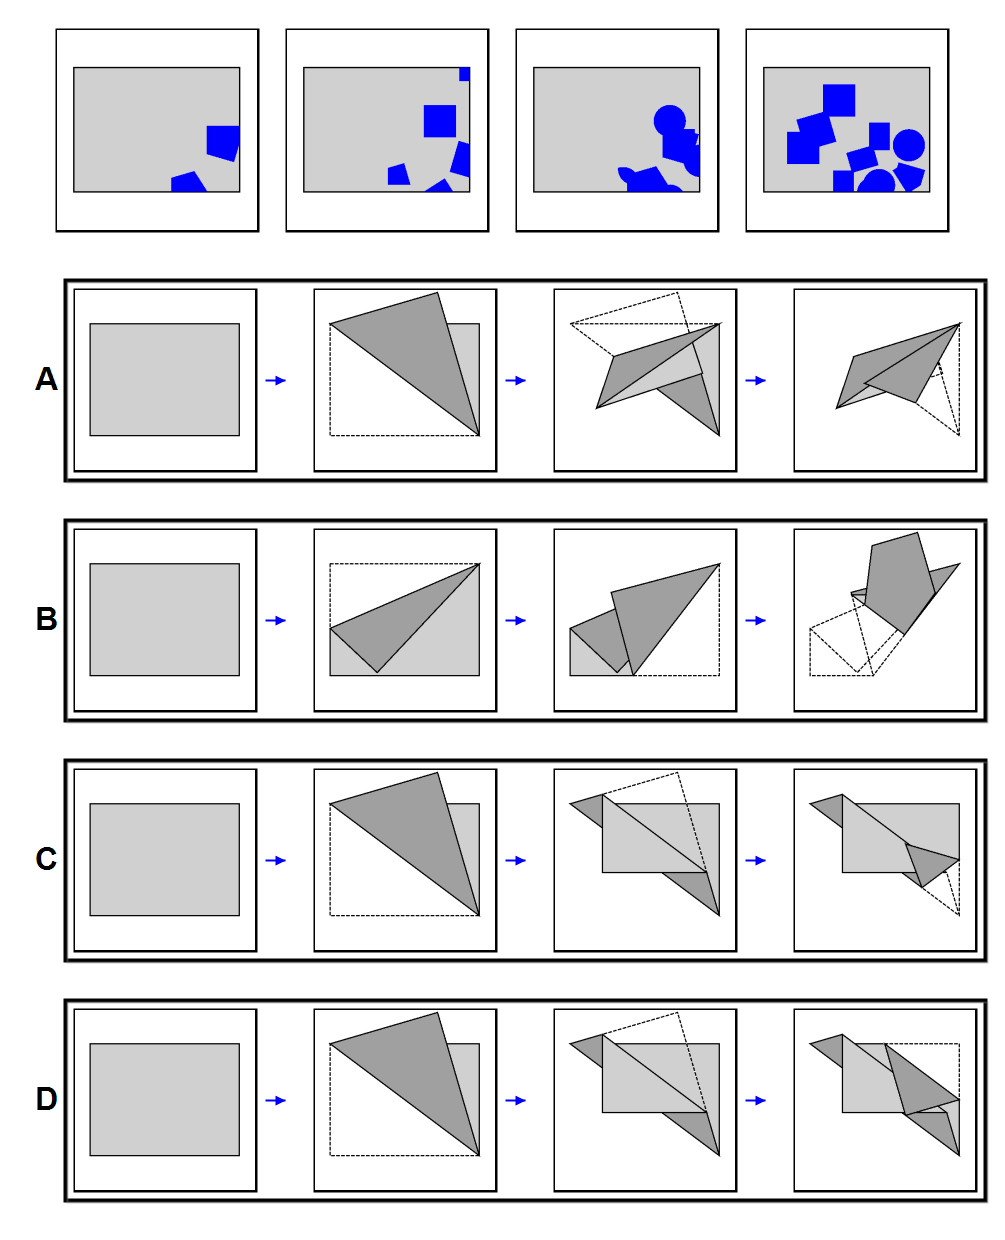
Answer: C